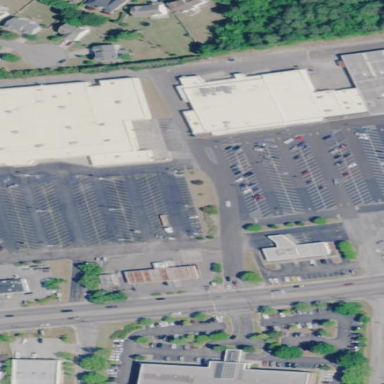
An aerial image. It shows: Retail area.